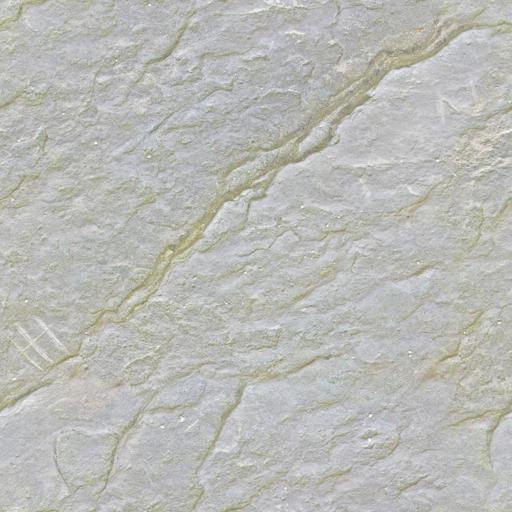
Tags: cliff light rock stone white